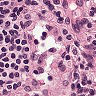
Metastatic tissue present: no